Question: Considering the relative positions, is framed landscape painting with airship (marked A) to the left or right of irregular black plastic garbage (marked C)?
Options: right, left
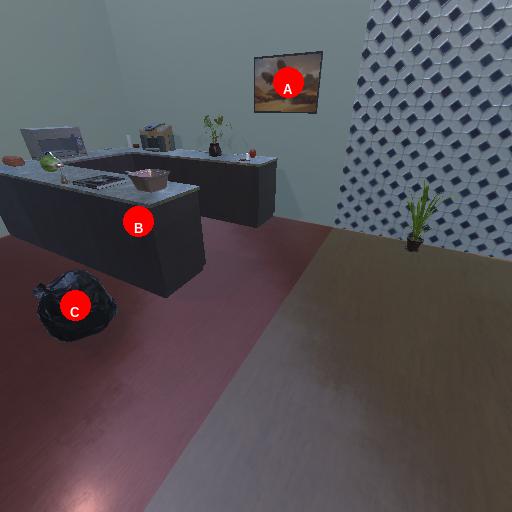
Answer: right